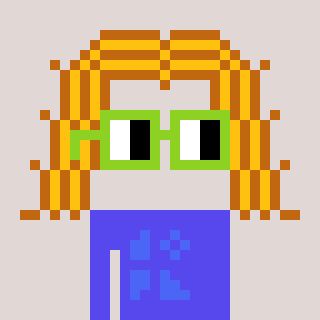
a pixel art character with square light green glasses, a hair-shaped head and a computerblue-colored body on a warm background